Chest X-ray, AP view. Patient: 44 years old, sex F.
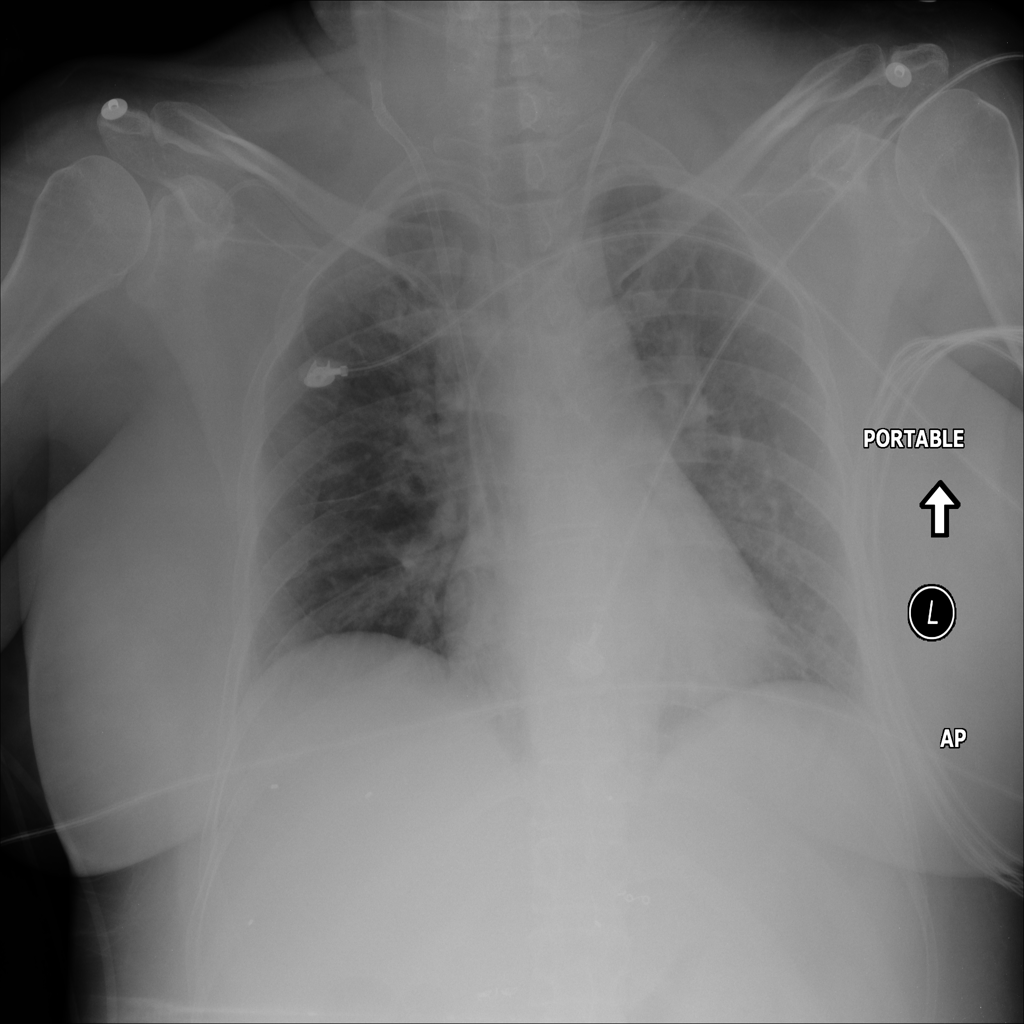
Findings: No Finding